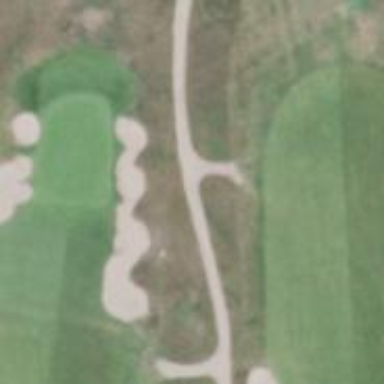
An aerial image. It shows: Path for both road and golf.